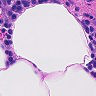
Metastatic tissue present: no